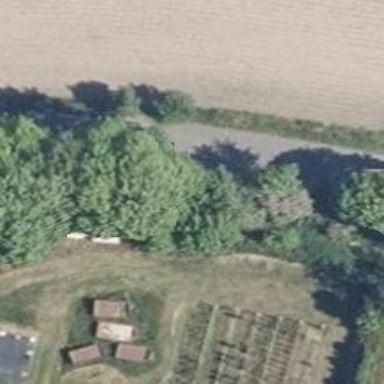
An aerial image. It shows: Row of trees in natural setting.